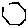
Label: hexagon